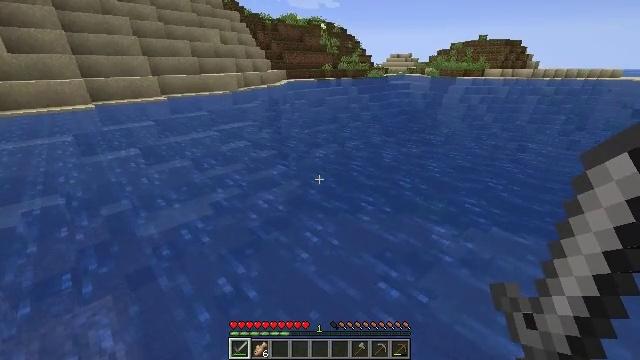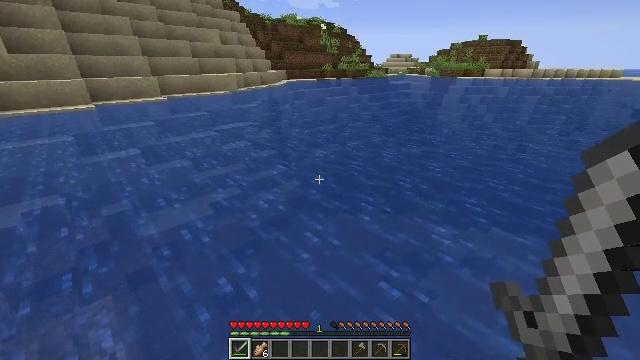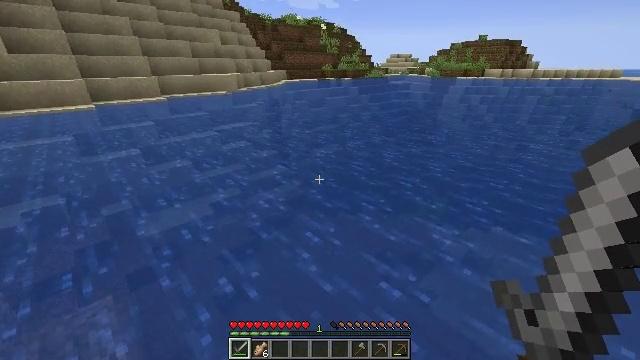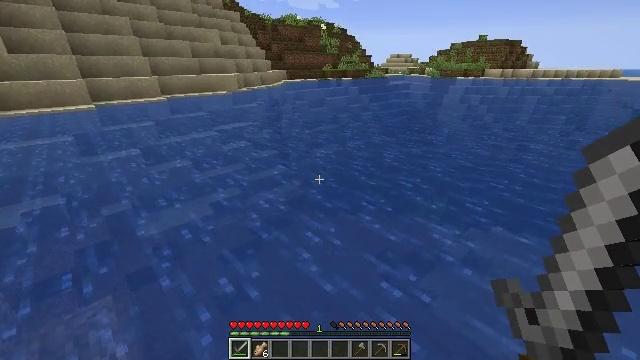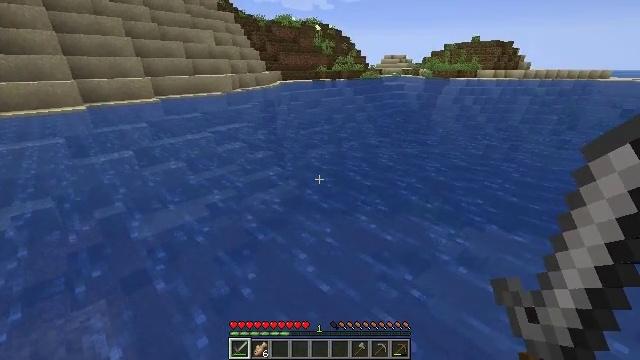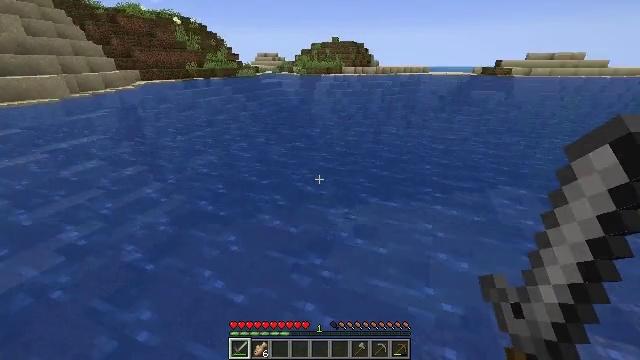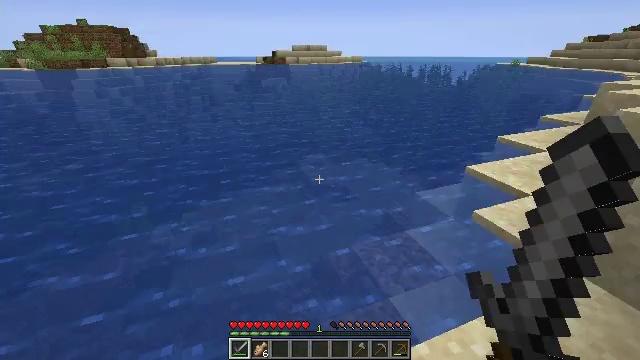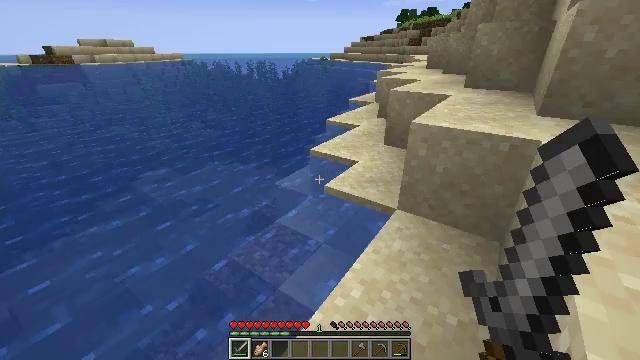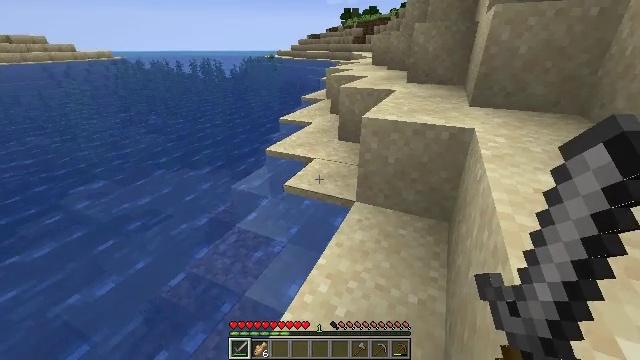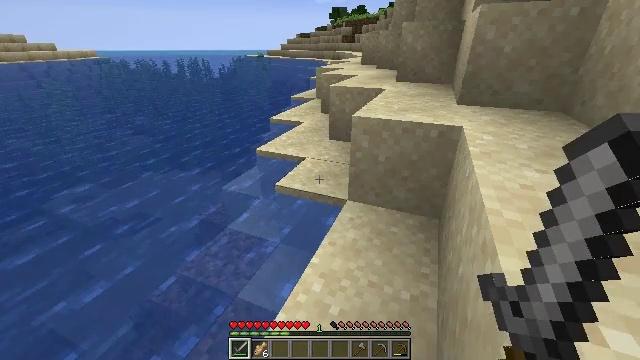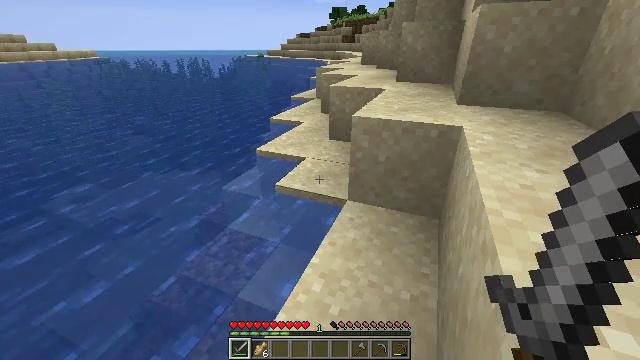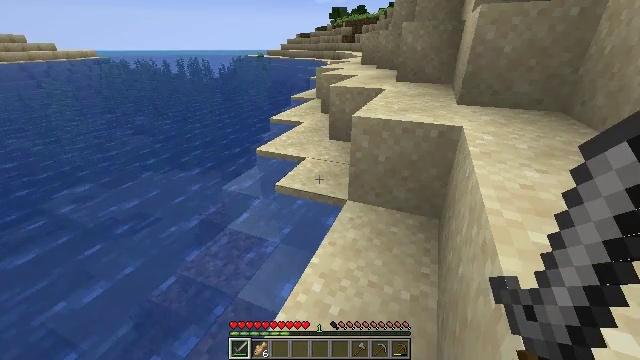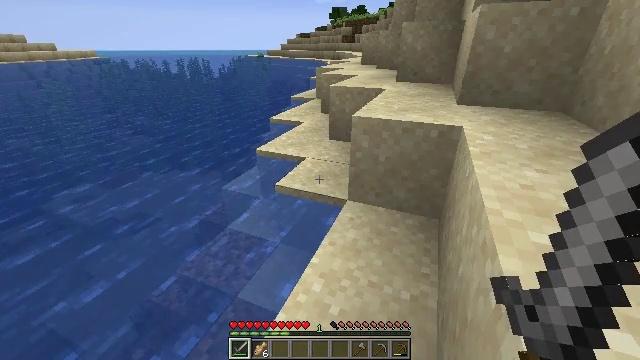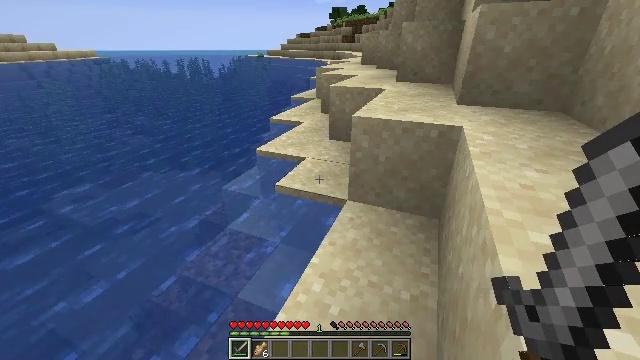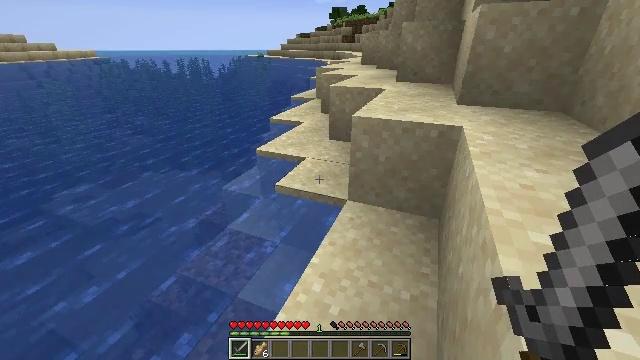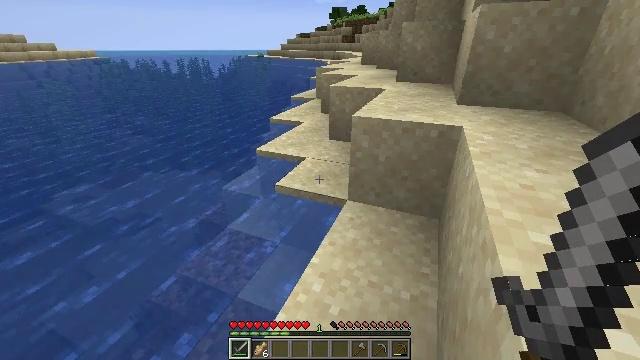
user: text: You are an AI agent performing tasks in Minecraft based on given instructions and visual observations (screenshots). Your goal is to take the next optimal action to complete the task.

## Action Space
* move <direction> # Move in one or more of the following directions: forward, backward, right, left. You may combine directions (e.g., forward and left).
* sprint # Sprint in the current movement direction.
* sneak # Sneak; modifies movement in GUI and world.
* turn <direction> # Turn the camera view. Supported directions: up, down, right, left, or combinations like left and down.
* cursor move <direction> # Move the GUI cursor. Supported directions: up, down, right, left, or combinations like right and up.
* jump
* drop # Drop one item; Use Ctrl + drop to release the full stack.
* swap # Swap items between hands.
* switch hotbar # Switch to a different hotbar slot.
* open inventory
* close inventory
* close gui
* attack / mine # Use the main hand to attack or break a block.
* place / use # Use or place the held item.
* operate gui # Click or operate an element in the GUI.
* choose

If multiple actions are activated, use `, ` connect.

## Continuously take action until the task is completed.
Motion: motion action
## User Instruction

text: Hunt fish.
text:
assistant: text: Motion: no_op
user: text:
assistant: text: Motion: no_op
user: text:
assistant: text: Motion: no_op
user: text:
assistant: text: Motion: turn right
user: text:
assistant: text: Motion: turn right
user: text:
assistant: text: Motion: turn right and down
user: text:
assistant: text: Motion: turn right
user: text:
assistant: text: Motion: turn right
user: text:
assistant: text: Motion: turn right
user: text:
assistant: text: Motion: no_op
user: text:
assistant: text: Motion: no_op
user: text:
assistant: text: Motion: no_op
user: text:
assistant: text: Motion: no_op
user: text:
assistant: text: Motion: no_op
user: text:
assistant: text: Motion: no_op
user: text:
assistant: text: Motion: no_op
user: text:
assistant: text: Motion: no_op
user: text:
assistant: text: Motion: no_op
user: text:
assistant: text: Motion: no_op
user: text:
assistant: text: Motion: move forward
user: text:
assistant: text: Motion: move forward
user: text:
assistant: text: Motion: move forward
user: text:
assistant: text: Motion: move forward
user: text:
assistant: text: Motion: no_op
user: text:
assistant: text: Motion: move forward, turn right
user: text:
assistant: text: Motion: move forward
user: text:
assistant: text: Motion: move forward, jump
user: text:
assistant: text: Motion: move forward, jump
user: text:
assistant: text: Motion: move forward, jump
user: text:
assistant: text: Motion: move forward, jump